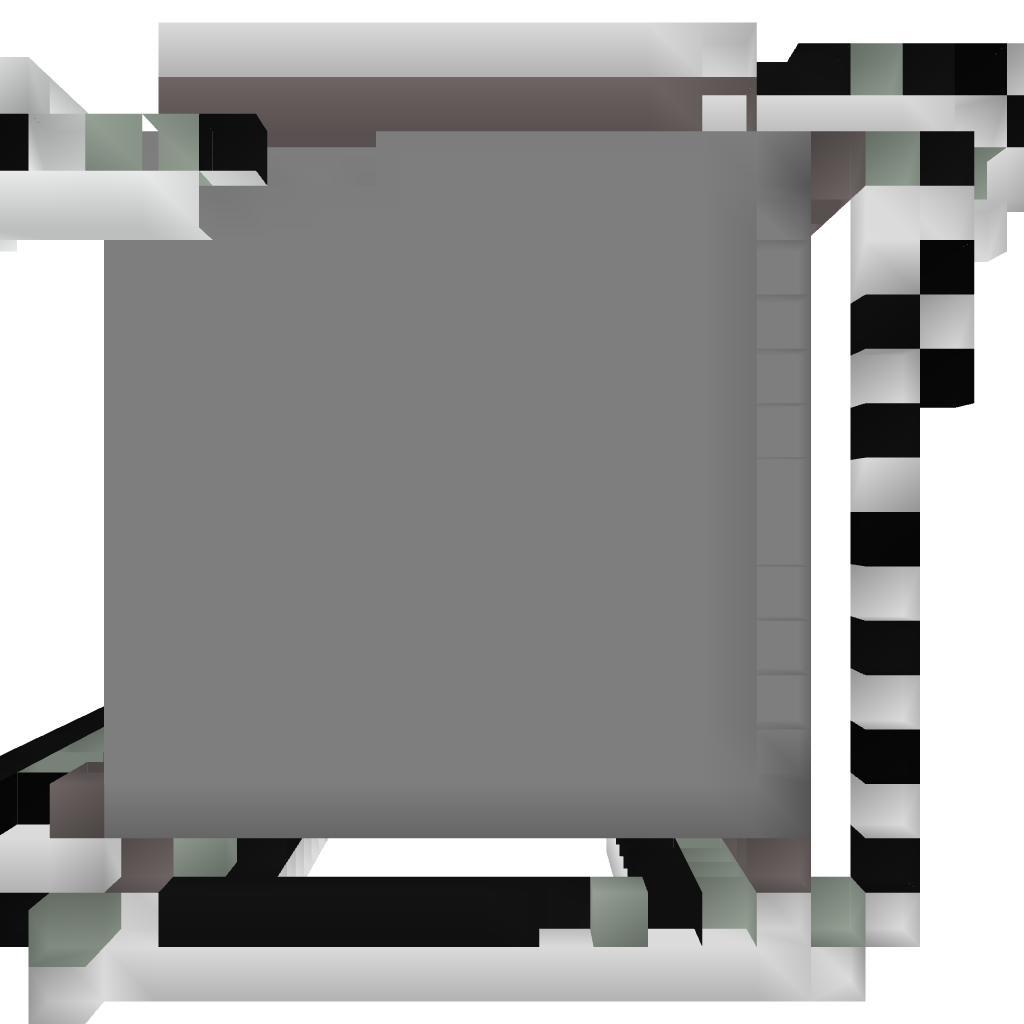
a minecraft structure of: Self Building Room